Here is the time-frequency (STFT) view of a rotor kit's vibration measurement. Diagnose the rotating machine from this image, choosing from: normal, misalignment, unbalance, looseness.
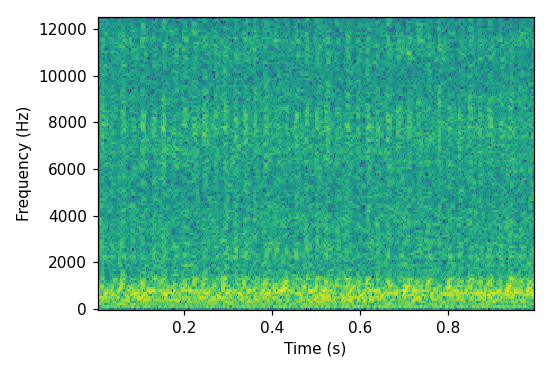
Answer: misalignment